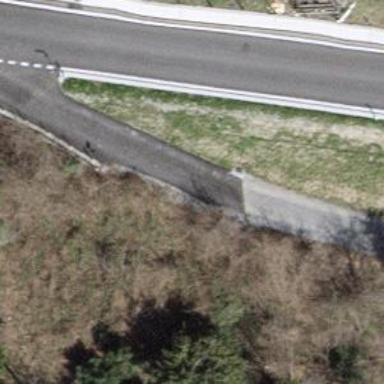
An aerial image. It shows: Asphalt track with grade 1 tracktype.